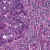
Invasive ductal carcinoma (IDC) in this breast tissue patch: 1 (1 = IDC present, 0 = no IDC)